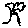
Label: tree